Field crop: maize
Growth stage: 2
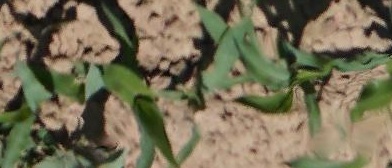
Species: maize